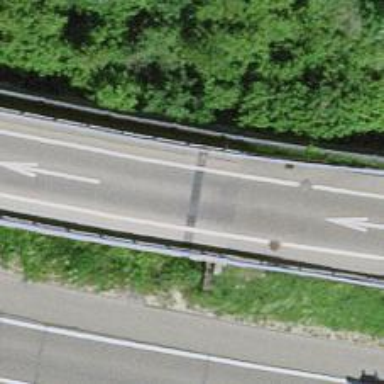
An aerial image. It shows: Motorway link.